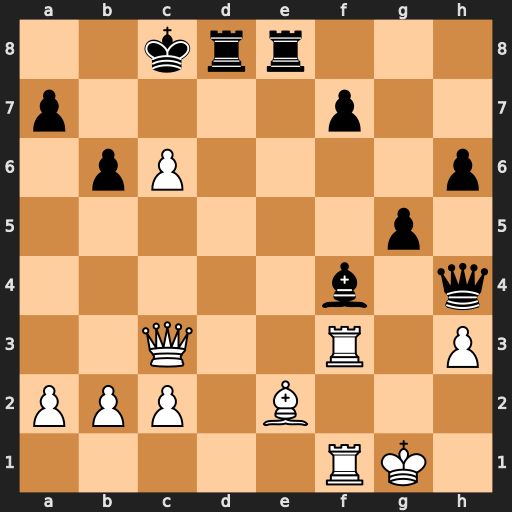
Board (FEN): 2krr3/p4p2/1pP4p/6p1/5b1q/2Q2R1P/PPP1B3/5RK1
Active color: w
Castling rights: -
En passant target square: -
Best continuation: Rxf4 gxf4 c7 Rd5 Ba6+